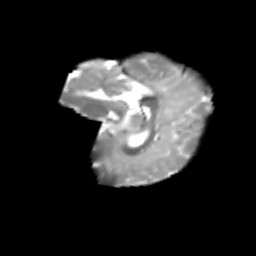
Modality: T2w
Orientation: sagittal
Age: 6
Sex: male
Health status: healthy